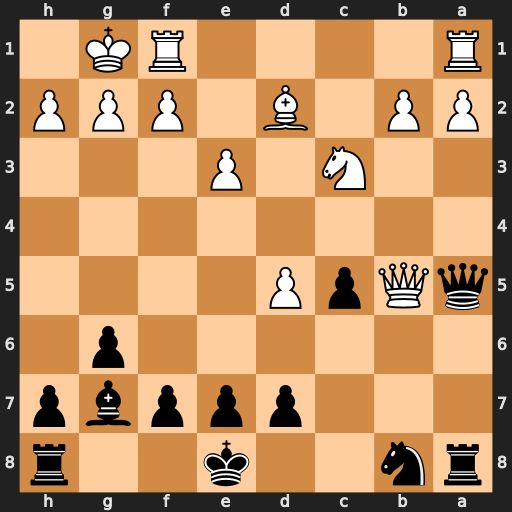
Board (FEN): rn2k2r/3pppbp/6p1/qQpP4/8/2N1P3/PP1B1PPP/R4RK1
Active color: b
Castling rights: kq
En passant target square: -
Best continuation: Bxc3 Qxb8+ Rxb8